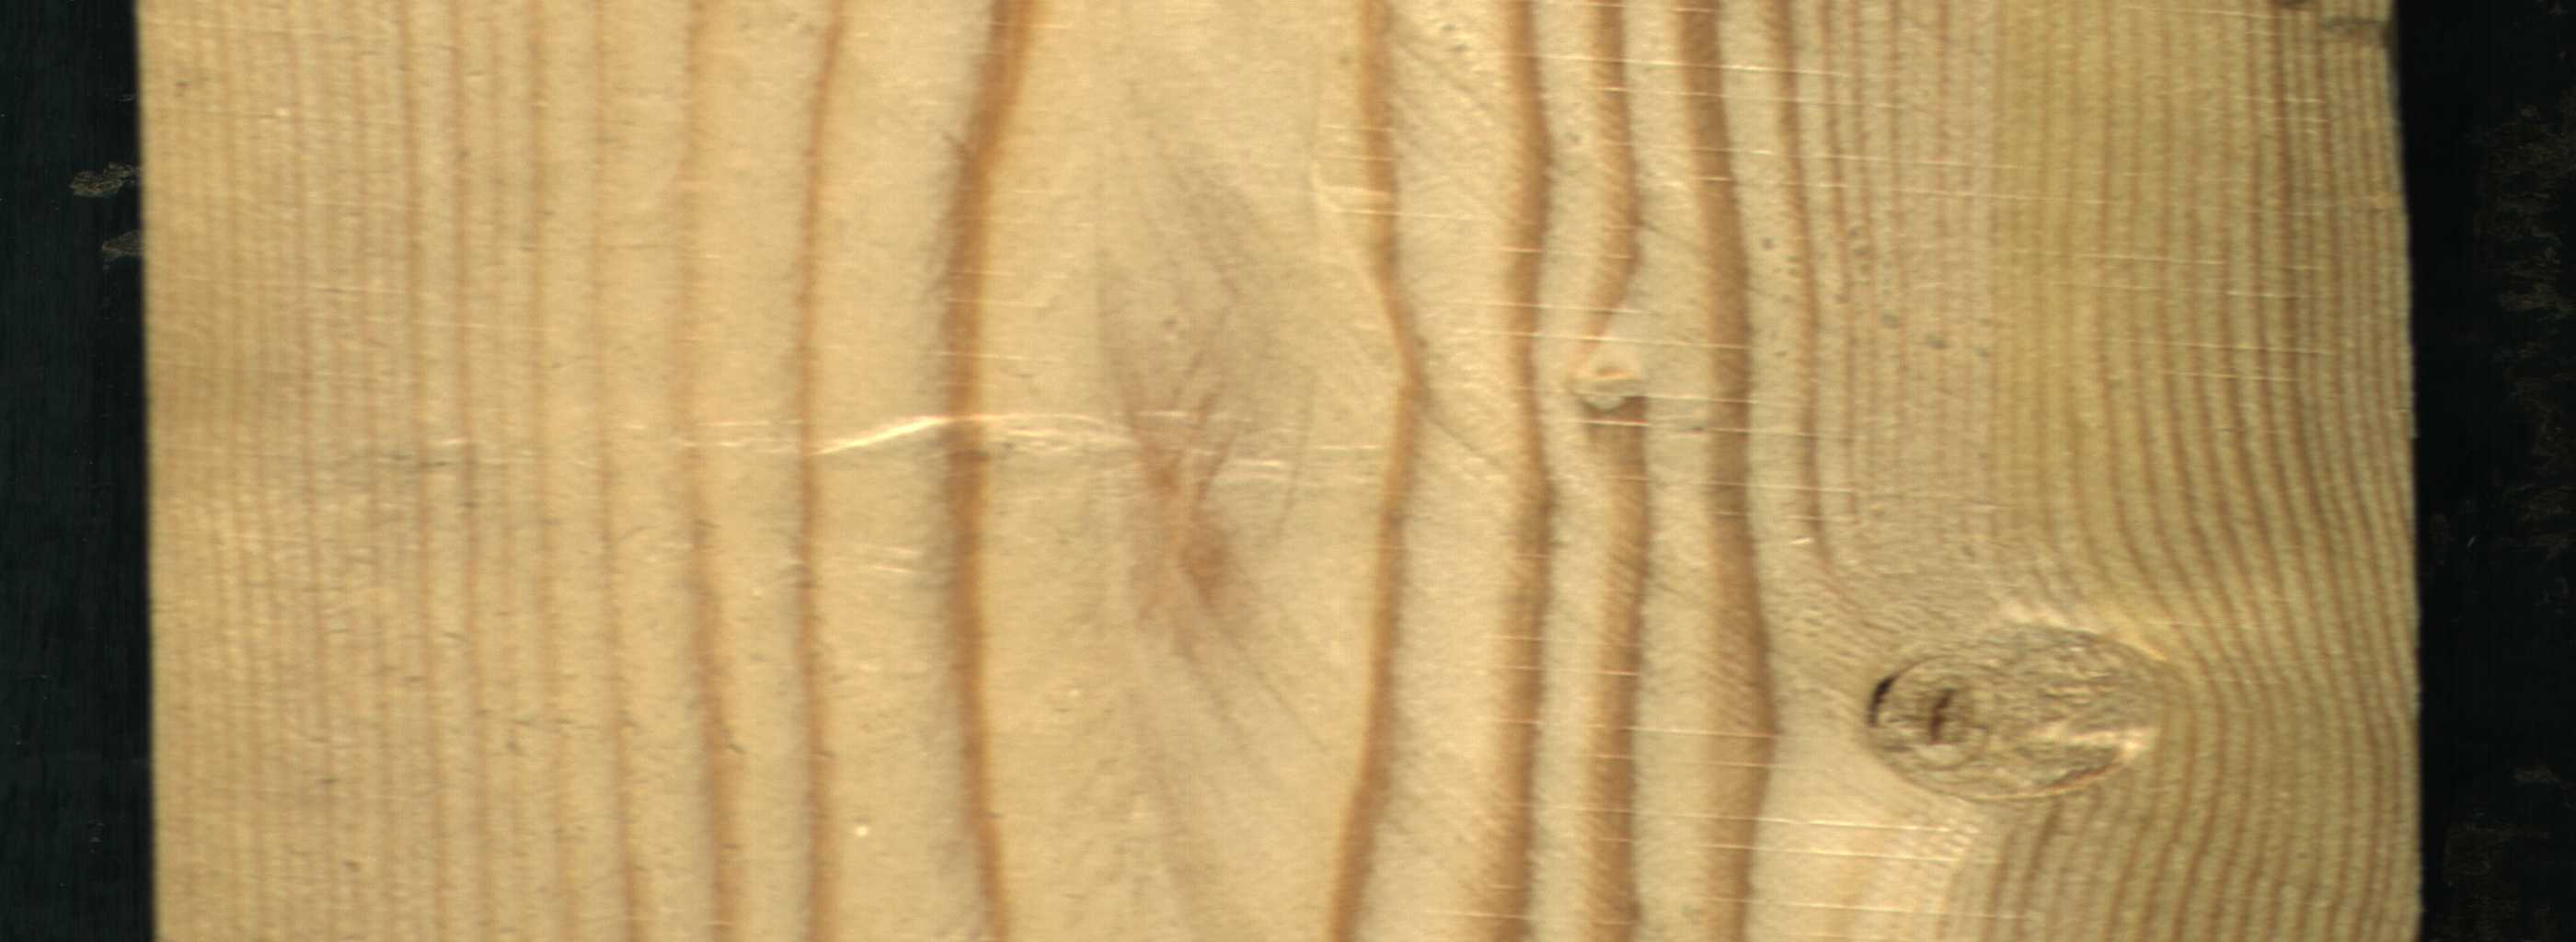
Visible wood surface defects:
Live_Knot